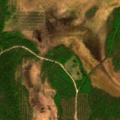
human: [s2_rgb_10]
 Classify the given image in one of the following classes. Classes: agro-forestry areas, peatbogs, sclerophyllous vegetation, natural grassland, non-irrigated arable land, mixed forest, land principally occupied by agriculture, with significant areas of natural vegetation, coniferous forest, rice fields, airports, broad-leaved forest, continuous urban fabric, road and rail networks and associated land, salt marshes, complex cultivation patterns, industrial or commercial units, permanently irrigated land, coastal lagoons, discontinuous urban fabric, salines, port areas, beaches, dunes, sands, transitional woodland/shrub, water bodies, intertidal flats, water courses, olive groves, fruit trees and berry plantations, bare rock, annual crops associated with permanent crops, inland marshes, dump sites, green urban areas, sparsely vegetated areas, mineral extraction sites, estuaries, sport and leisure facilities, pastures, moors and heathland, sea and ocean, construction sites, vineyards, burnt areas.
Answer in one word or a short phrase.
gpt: coniferous forest, mixed forest, peatbogs